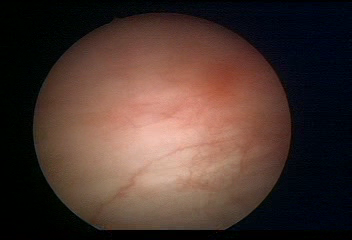
Modality: WLC
Class: Normal mucosa
Bladder cancer association: No